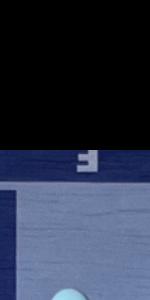
Label: Empty